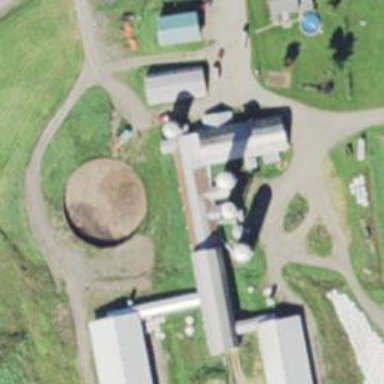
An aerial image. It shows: Silo.